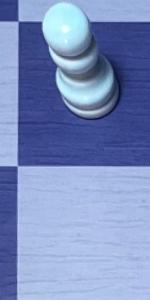
Label: Empty